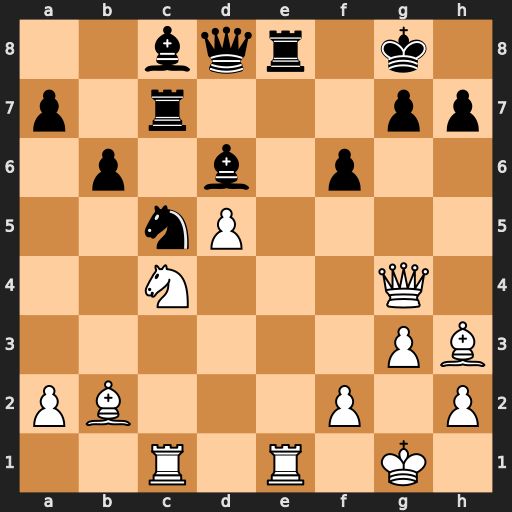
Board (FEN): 2bqr1k1/p1r3pp/1p1b1p2/2nP4/2N3Q1/6PB/PB3P1P/2R1R1K1
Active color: w
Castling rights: -
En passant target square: -
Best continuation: Rxe8+ Qxe8 Nxd6 Bxg4 Nxe8 Bxh3 Nxc7